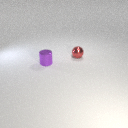
small red metal sphere to the right of small purple metal cylinder